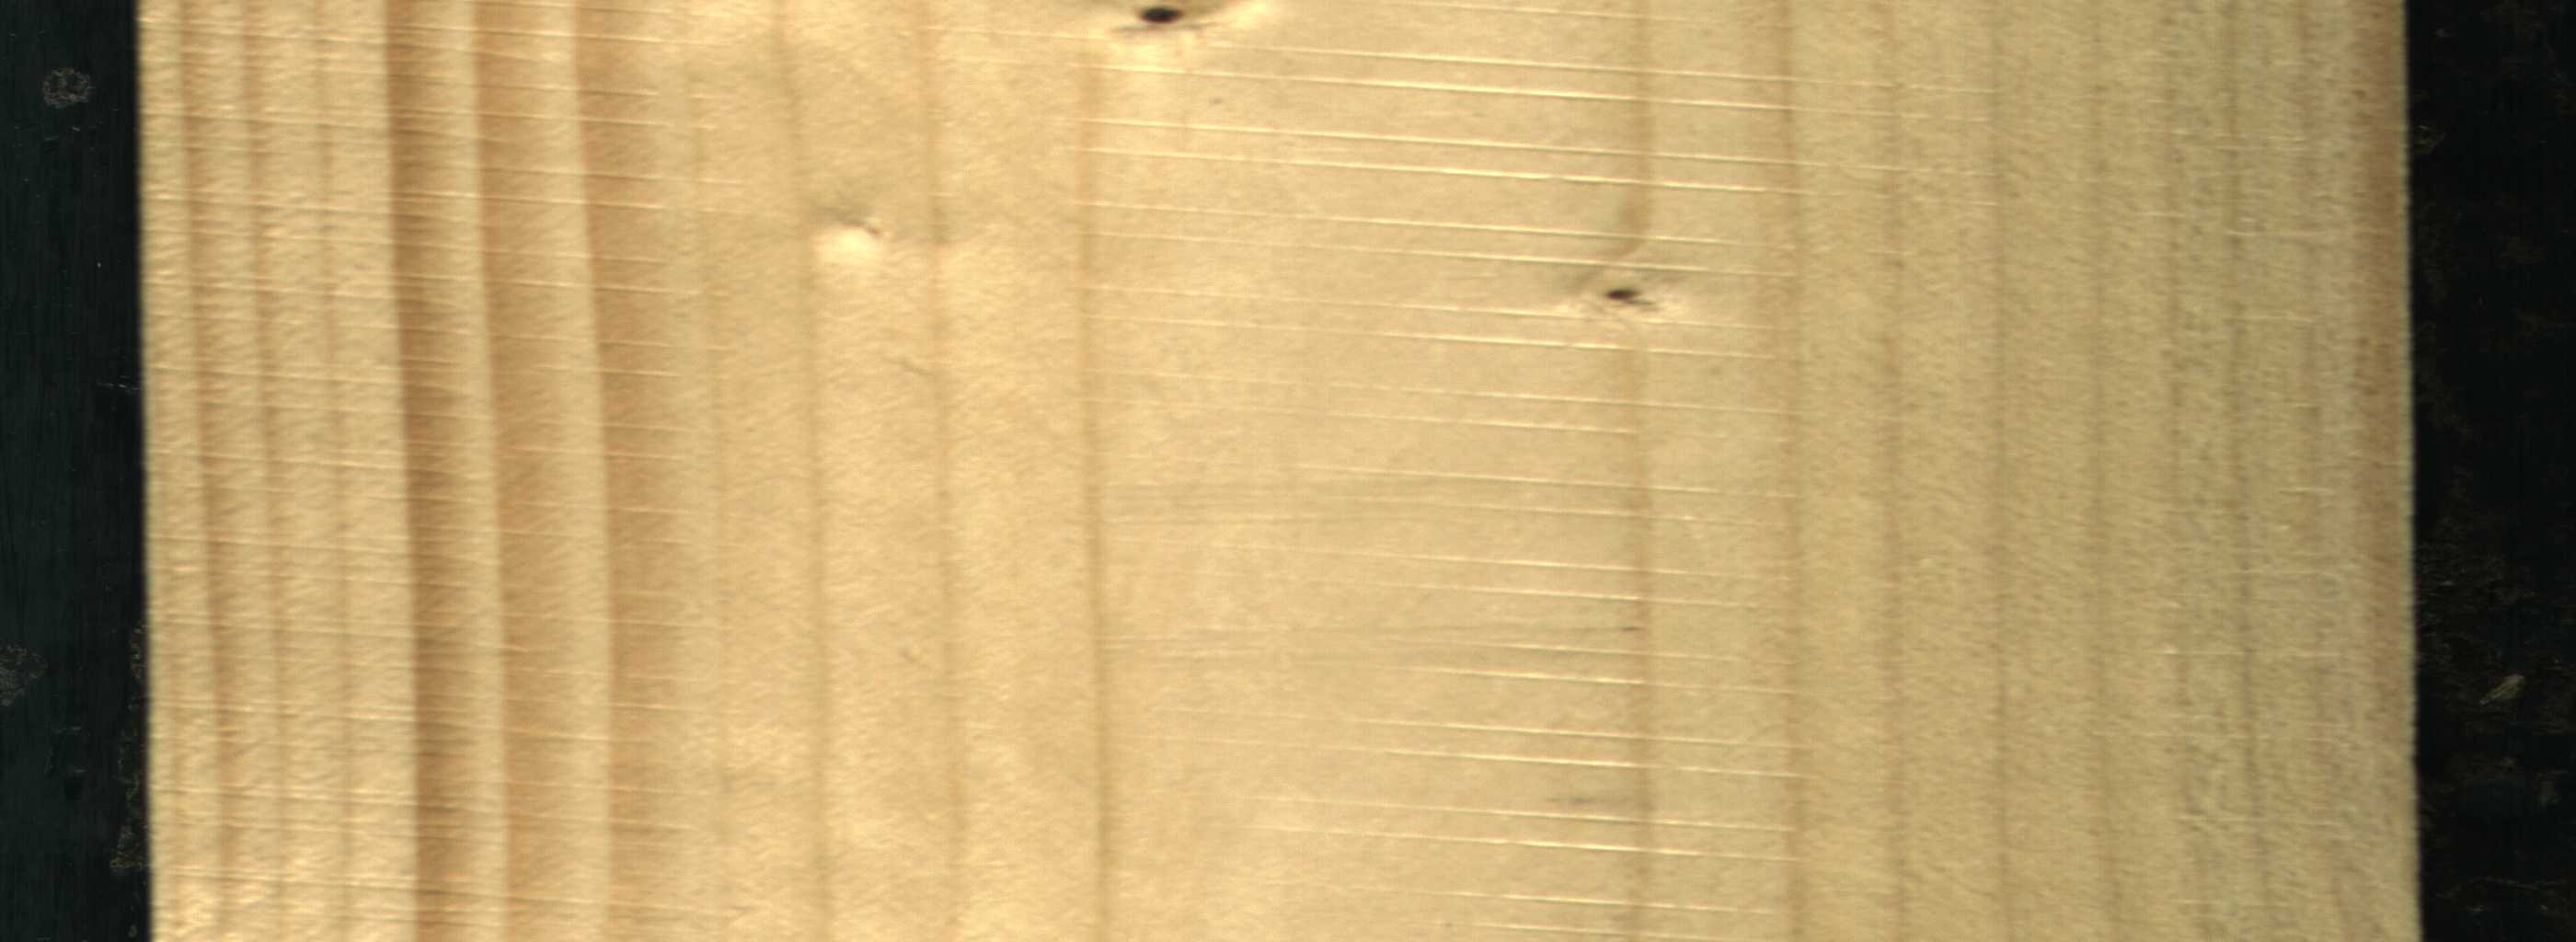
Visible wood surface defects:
Dead_Knot
Live_Knot